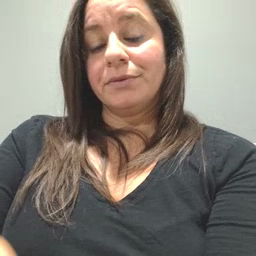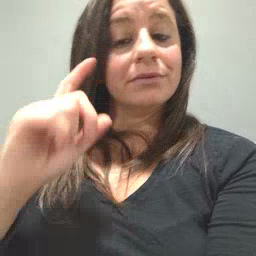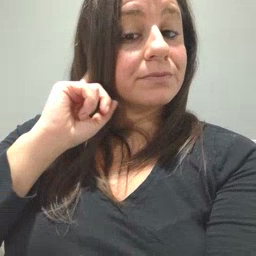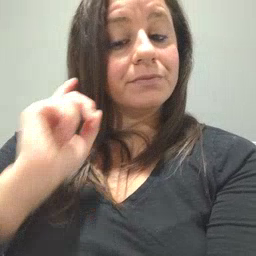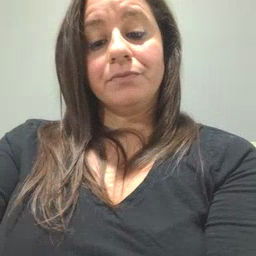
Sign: ear